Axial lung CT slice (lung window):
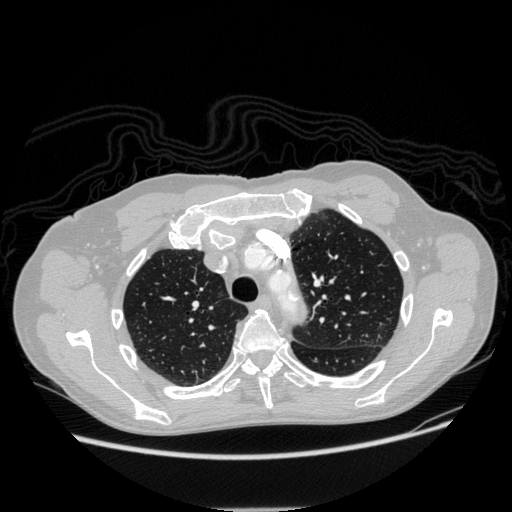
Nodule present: no